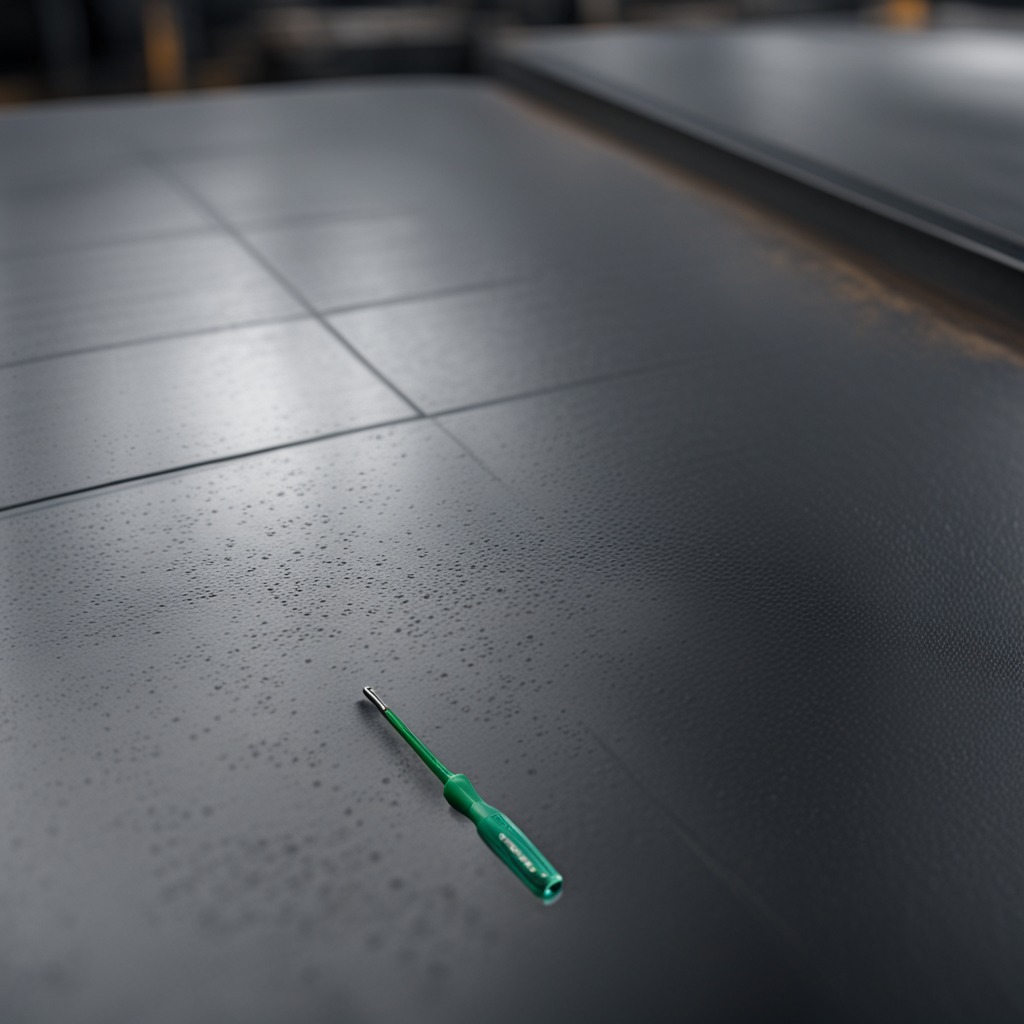
A screwdriver lies on the cold steel table in a mining workshop.